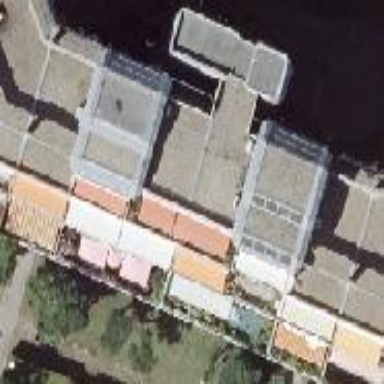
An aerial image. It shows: Residential building with apartments. The building has flat roof.